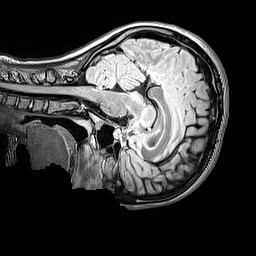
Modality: FLAIR
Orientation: sagittal
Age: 12
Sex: female
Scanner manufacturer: siemens
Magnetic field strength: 3 T
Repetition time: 5 s
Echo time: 0.388 s